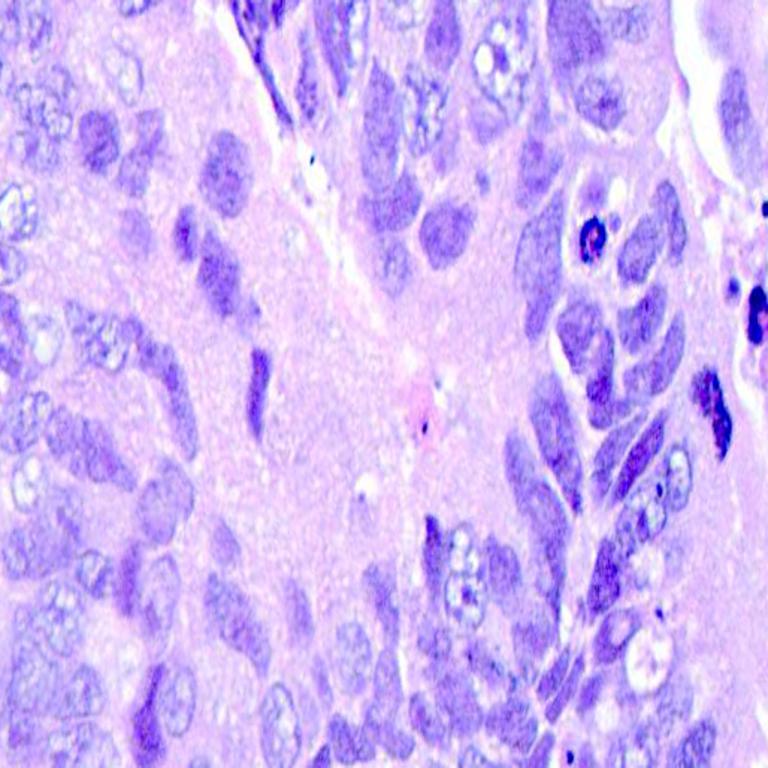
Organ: colon
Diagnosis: adenocarcinomas